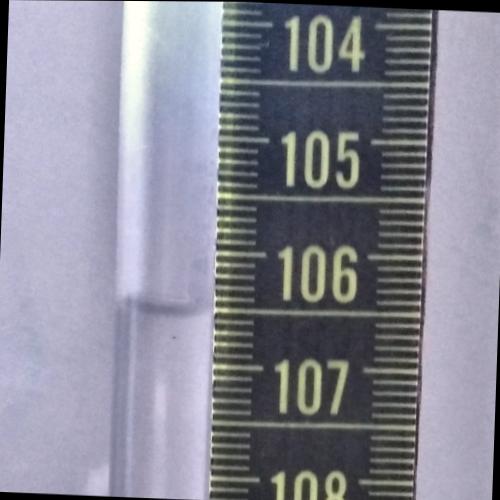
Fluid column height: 106.5 cm